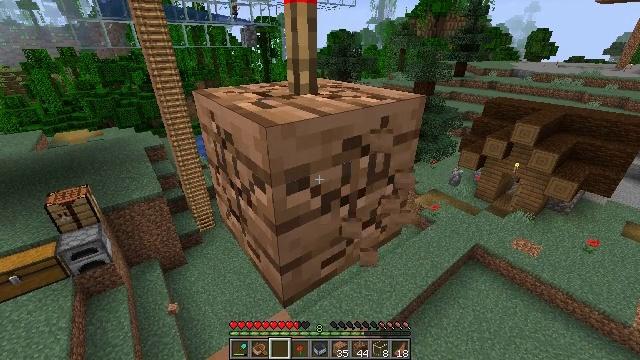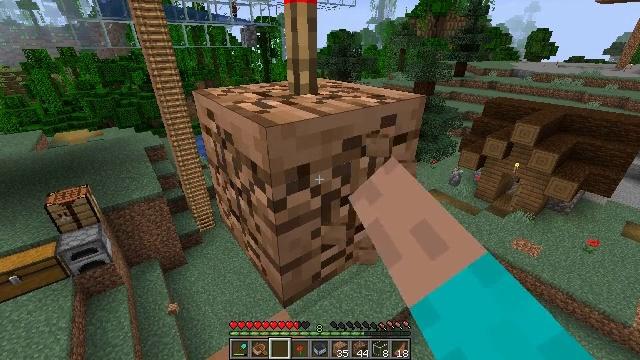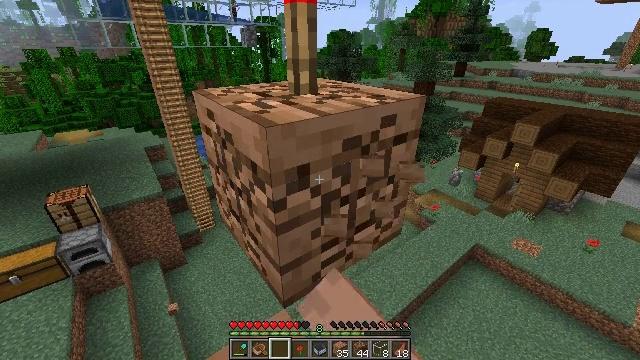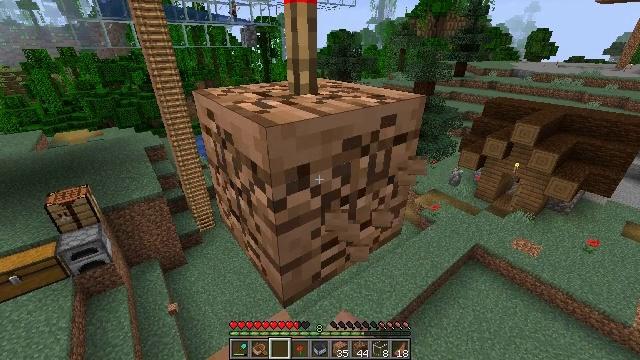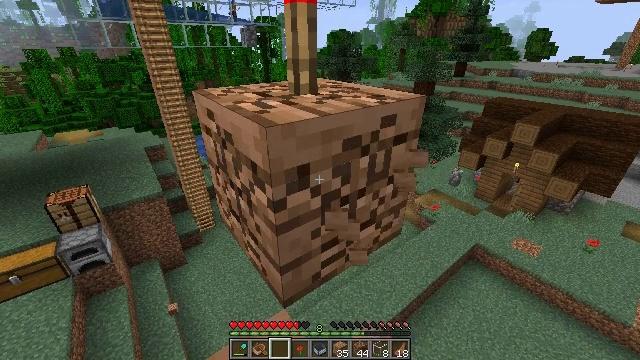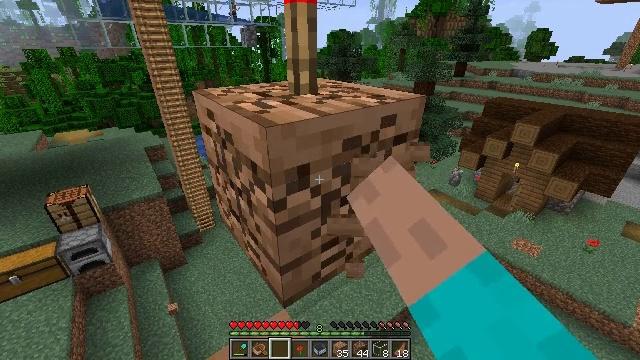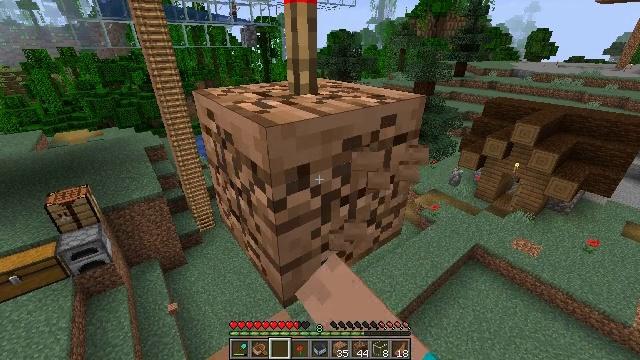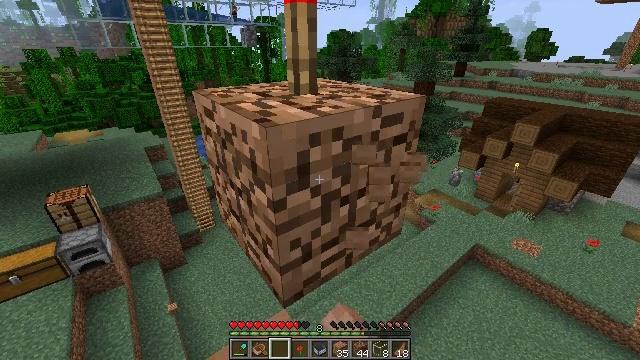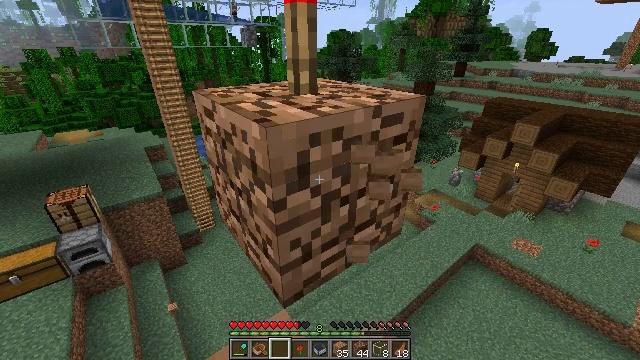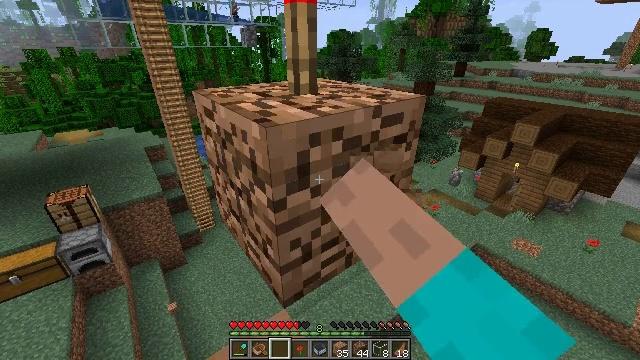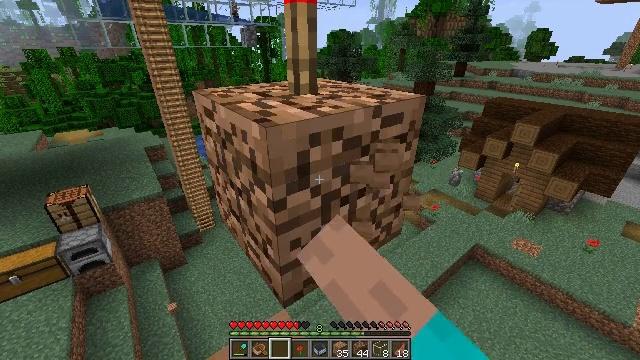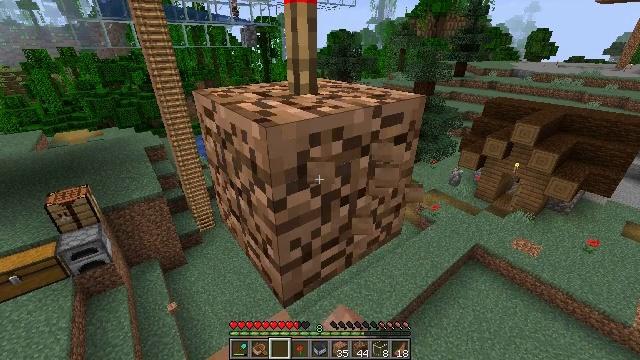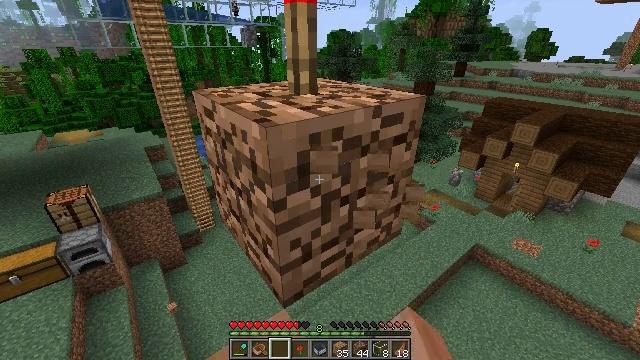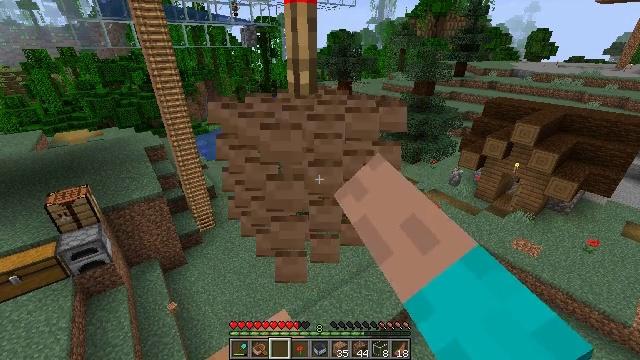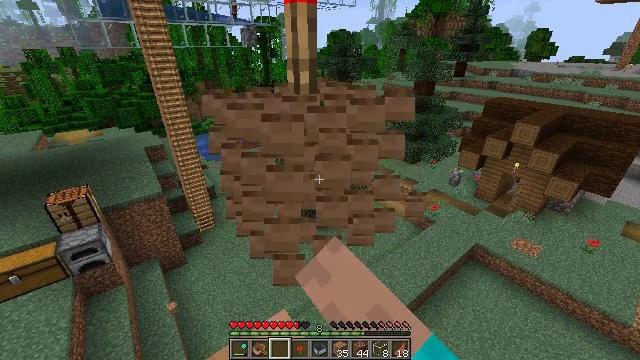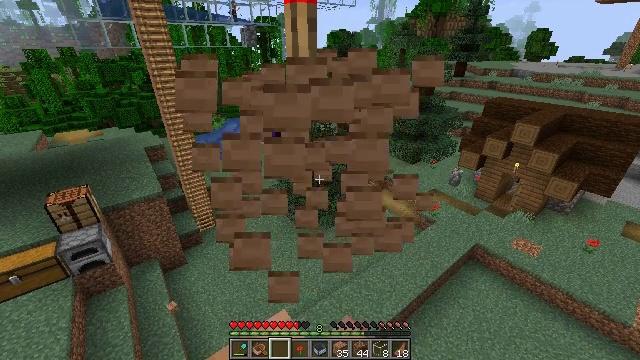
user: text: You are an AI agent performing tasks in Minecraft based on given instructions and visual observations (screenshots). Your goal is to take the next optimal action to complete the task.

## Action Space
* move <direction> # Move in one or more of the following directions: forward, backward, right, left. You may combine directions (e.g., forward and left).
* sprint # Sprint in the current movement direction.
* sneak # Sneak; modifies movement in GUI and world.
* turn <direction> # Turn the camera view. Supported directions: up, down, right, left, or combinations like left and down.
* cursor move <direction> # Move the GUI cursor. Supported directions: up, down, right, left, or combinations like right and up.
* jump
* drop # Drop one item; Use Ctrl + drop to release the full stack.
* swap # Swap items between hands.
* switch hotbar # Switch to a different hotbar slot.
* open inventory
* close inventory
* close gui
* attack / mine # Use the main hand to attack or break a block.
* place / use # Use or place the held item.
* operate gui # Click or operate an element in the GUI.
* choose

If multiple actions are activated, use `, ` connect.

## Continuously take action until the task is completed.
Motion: motion action
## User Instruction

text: Retrieve jungle planks by mining.
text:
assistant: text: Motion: sneak, attack / mine
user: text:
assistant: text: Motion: sneak, attack / mine
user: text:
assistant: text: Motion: sneak, attack / mine
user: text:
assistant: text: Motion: sneak, attack / mine
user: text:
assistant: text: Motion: sneak, attack / mine
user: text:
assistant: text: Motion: sneak, attack / mine
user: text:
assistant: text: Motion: sneak, attack / mine
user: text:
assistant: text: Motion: sneak, attack / mine
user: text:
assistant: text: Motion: sneak, attack / mine
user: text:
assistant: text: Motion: sneak, attack / mine
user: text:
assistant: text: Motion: sneak, attack / mine
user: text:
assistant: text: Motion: sneak, attack / mine
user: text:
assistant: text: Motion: sneak, attack / mine
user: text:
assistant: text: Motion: sneak, attack / mine
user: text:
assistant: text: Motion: sneak, attack / mine
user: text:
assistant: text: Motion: sneak, attack / mine
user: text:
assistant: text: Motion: sneak, attack / mine
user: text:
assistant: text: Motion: sneak, attack / mine